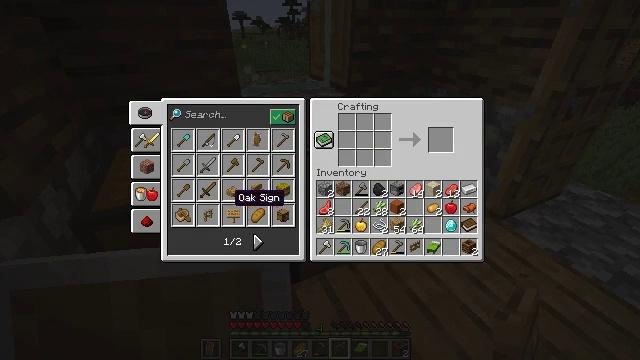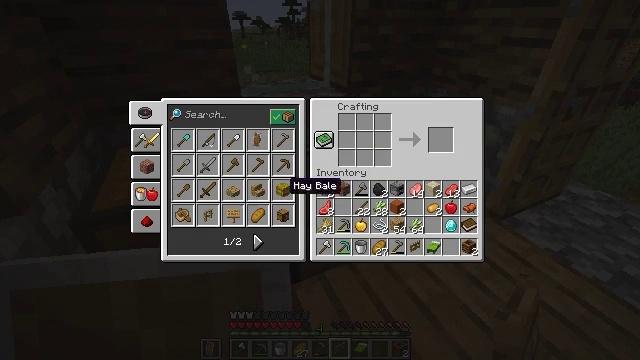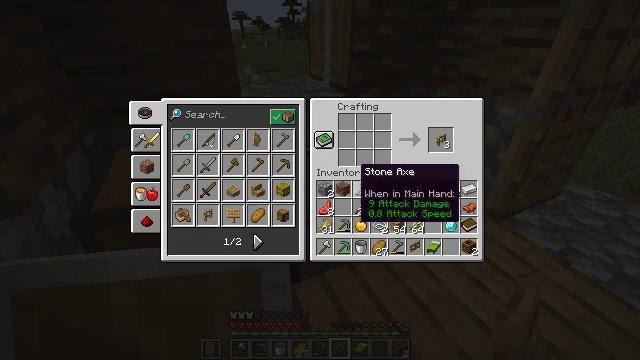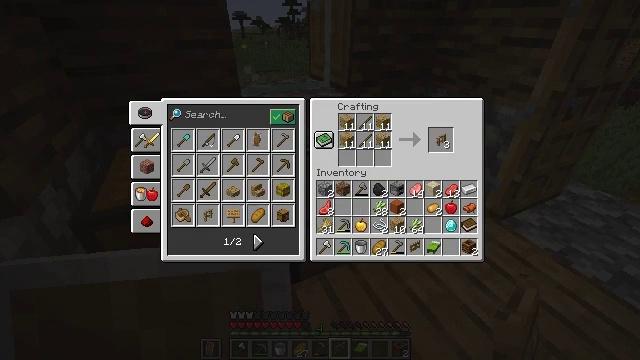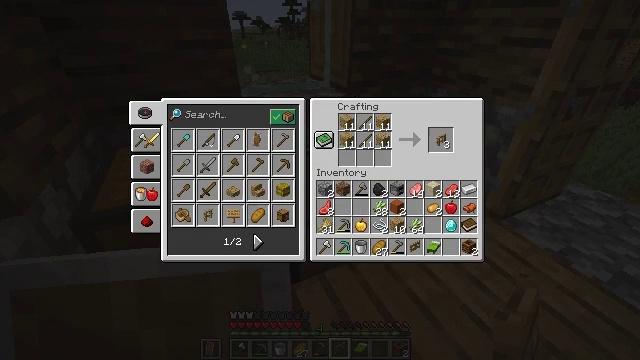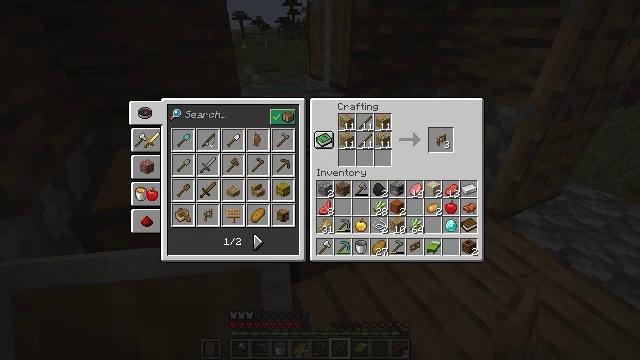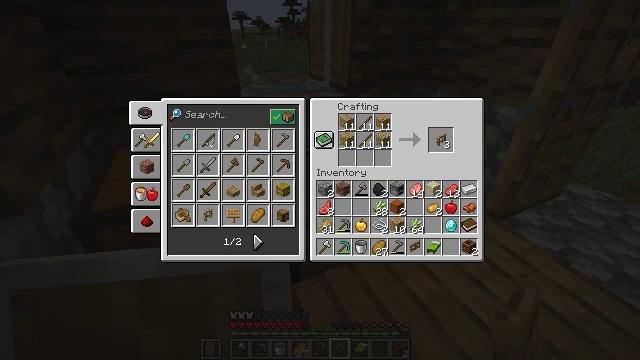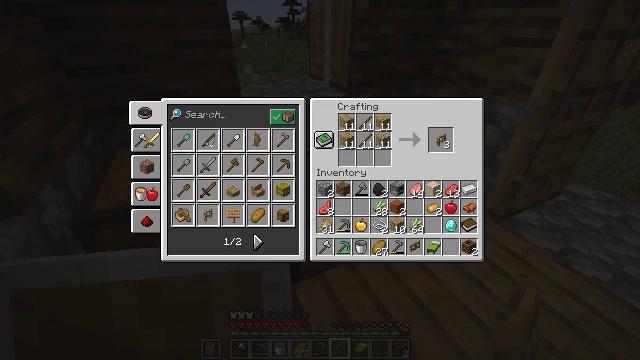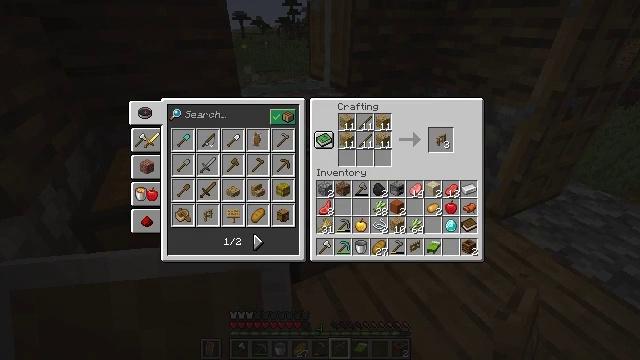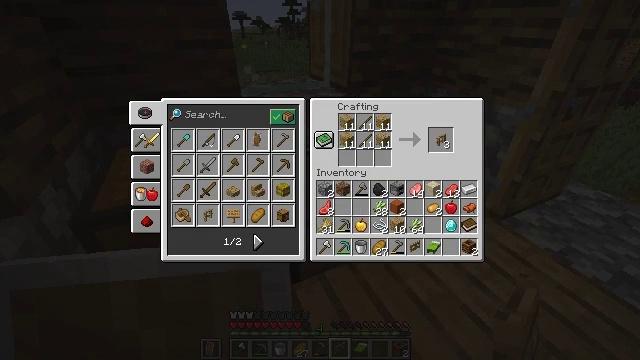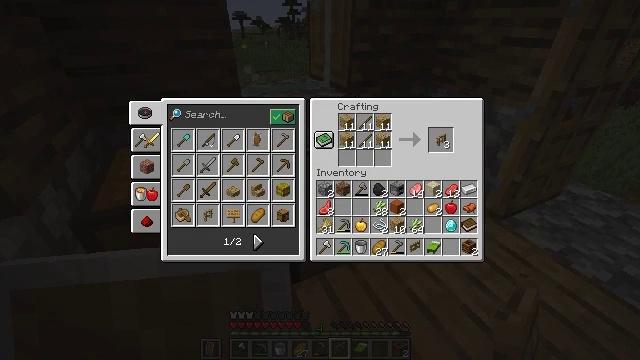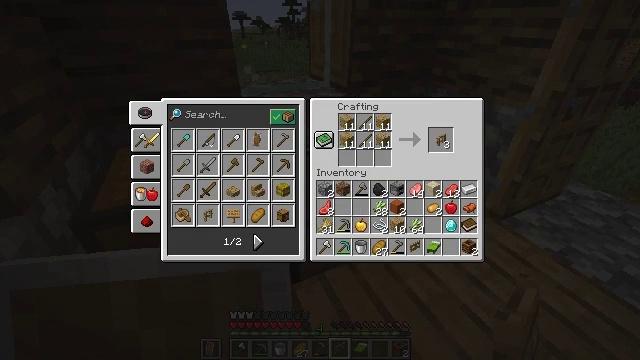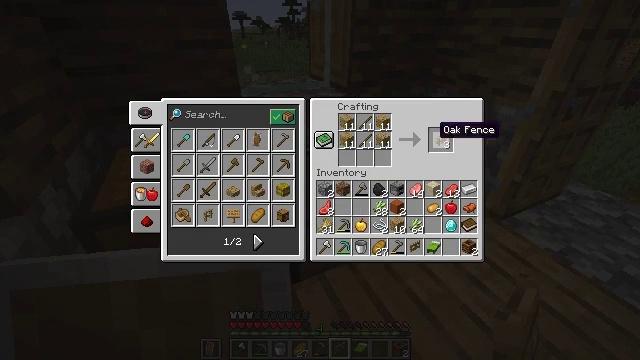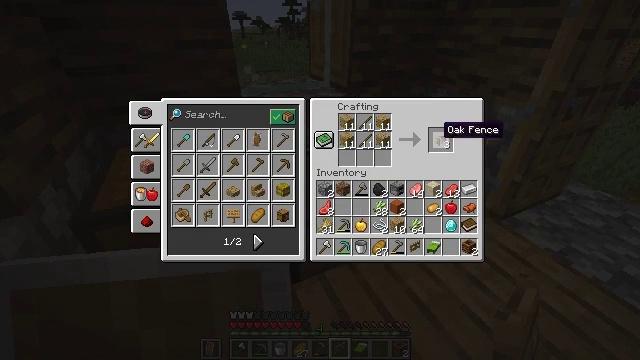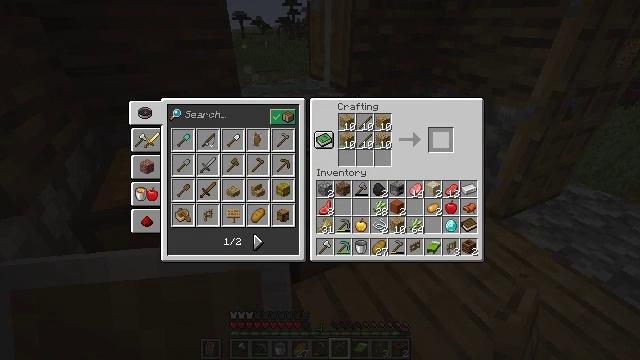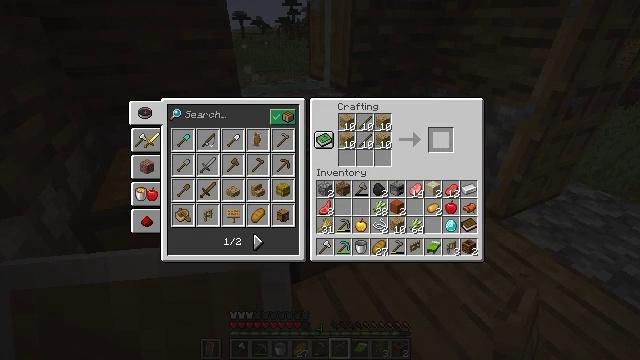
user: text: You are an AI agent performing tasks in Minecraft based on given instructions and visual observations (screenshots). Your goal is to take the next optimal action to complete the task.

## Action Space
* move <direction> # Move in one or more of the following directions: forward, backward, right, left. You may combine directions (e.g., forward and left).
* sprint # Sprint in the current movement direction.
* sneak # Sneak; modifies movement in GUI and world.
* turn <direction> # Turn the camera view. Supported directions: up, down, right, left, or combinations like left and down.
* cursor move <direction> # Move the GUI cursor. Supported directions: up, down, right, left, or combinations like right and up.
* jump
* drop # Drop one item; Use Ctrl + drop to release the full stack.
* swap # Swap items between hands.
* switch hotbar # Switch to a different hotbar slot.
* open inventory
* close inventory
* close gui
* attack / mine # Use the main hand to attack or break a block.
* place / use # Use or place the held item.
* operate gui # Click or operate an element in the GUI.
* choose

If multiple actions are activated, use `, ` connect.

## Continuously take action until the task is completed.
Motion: motion action
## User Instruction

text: Craft an oak fence using planks and sticks.
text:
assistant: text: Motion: sneak, cursor move right and up
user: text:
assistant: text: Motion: sneak, cursor move right and up
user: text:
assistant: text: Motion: sneak, cursor move right and up
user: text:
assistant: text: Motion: sneak
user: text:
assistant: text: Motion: sneak
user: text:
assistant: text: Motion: sneak, cursor move right
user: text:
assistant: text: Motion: sneak
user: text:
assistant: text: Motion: sneak, cursor move right
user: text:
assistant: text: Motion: sneak
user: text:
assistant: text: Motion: sneak
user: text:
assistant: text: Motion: sneak
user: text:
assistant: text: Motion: sneak
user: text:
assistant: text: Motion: sneak
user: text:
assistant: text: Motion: sneak, operate gui
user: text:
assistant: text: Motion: sneak, operate gui
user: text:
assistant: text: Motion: sneak
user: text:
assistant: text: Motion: sneak
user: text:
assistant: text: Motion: sneak
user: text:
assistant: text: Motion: sneak